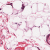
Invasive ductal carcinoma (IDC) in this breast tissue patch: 0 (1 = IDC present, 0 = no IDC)